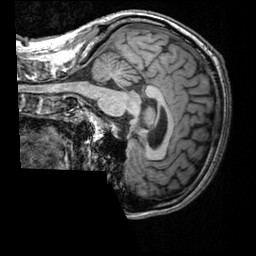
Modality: T1w
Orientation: sagittal
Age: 55
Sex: male
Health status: healthy
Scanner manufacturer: siemens
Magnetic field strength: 3 T
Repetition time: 2.3 s
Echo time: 0.00303 s